Field crop: tomato
Growth stage: 2
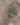
Species: solanum